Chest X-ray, PA view. Patient: 69 years old, sex M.
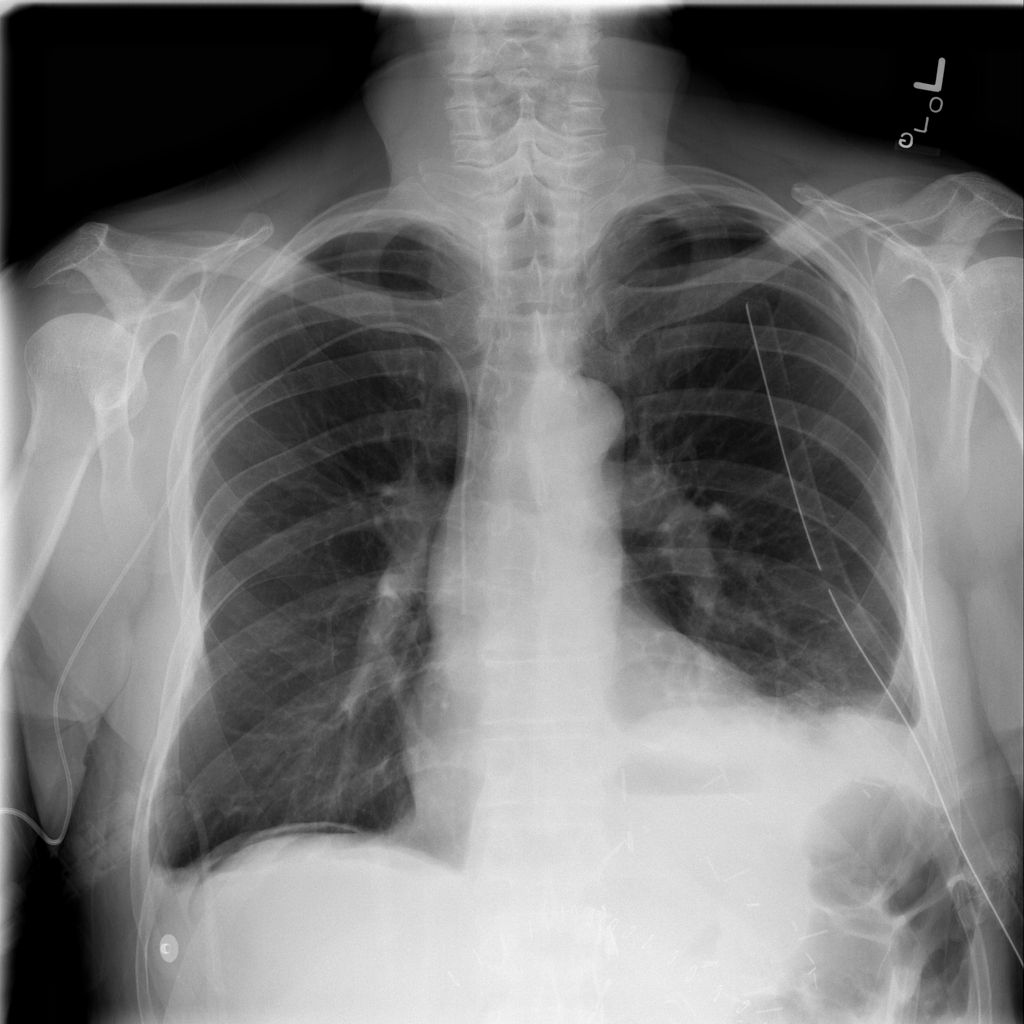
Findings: Effusion, Pneumothorax